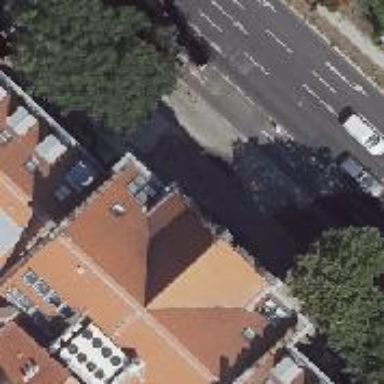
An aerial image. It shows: Building with gabled roof made of roof tiles. The orientation of the roof is across.